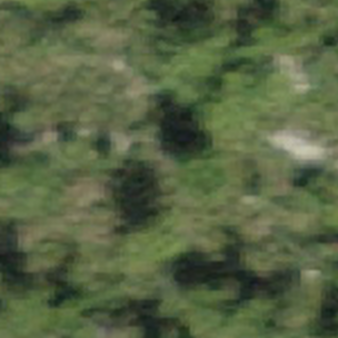
Label: other